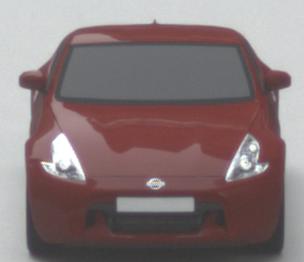
Make: Nissan
Model: 370Z Coupé
Detailed model: 370Z (Z34) Coupé
Model produced from: 2009/12
Model produced until: 2013/03
Doors: 3
Color: red
Road condition: dry road
Daytime: midday
Contrast: low contrast